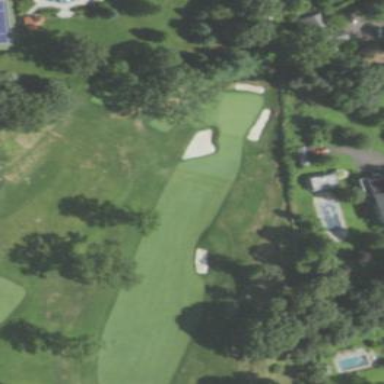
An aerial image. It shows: Scenic golf fairway.